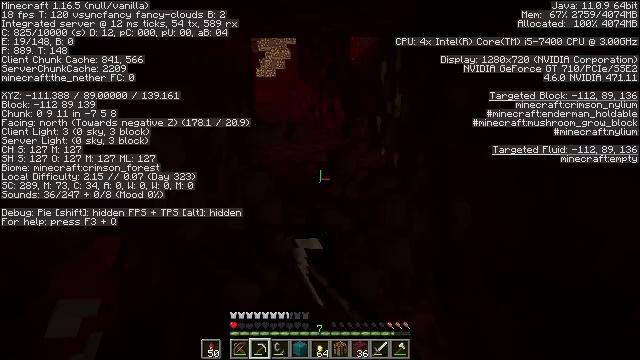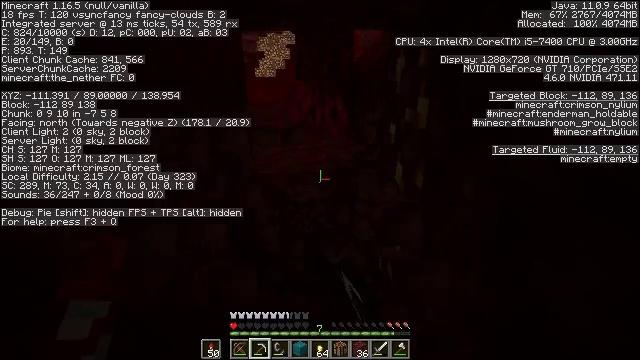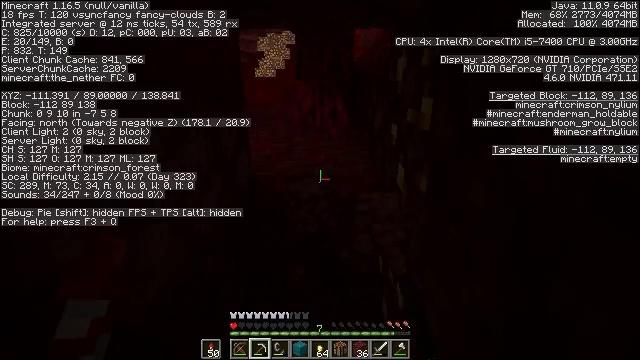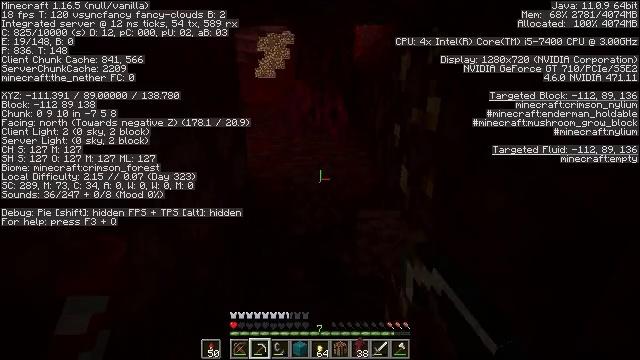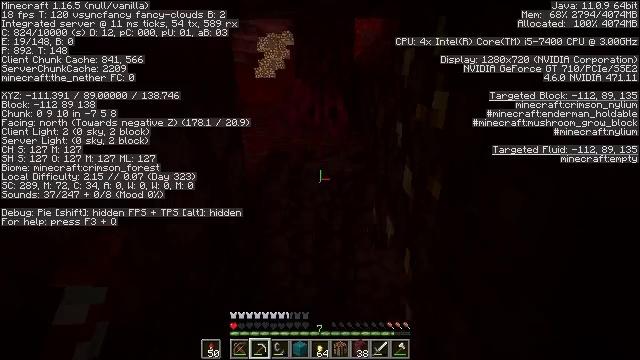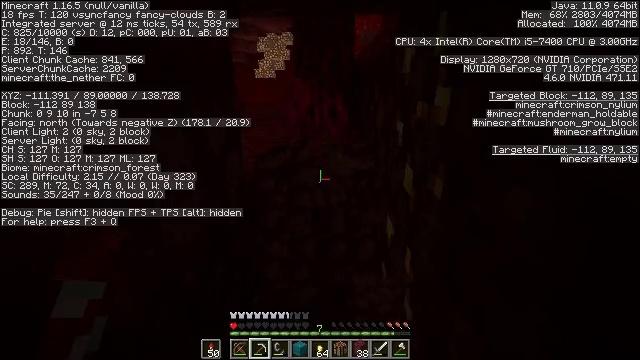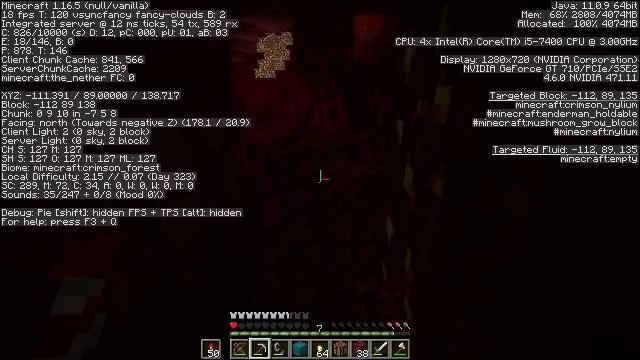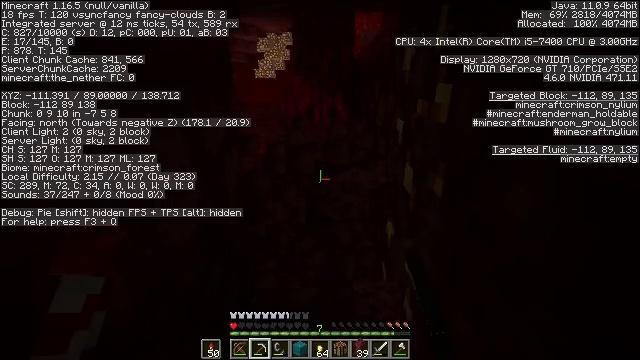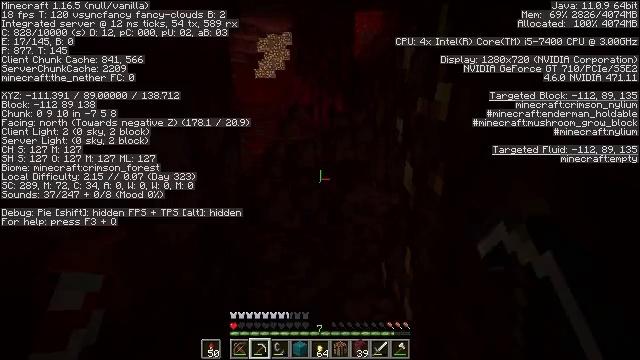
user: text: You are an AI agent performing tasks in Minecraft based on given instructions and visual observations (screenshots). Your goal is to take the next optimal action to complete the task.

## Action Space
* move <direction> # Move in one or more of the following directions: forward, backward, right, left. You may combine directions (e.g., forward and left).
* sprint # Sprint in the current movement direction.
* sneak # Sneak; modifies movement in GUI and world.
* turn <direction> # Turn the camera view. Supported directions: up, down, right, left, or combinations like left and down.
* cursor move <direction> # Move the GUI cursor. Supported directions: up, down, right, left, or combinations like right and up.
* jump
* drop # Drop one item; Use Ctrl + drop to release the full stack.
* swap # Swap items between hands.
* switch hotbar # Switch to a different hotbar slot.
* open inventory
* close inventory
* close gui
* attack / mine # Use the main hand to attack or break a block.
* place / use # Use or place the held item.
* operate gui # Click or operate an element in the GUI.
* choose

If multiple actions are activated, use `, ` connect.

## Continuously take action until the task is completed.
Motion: motion action
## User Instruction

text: Dig up crimson nylium with a pickaxe.
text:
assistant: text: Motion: move forward, attack / mine
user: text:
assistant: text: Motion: attack / mine
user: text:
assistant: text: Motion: attack / mine
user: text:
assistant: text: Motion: attack / mine
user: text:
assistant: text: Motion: no_op
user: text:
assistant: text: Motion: no_op
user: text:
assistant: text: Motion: no_op
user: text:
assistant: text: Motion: no_op
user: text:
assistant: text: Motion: no_op